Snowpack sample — Loveland Pass, Silver Plume, Colorado, USA (12/14/25, 10:50 AM MST)
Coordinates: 39.664, -105.882
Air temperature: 36 °F
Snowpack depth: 67 cm
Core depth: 20 cm
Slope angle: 6°, slope face: 326°
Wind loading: low
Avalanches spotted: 0
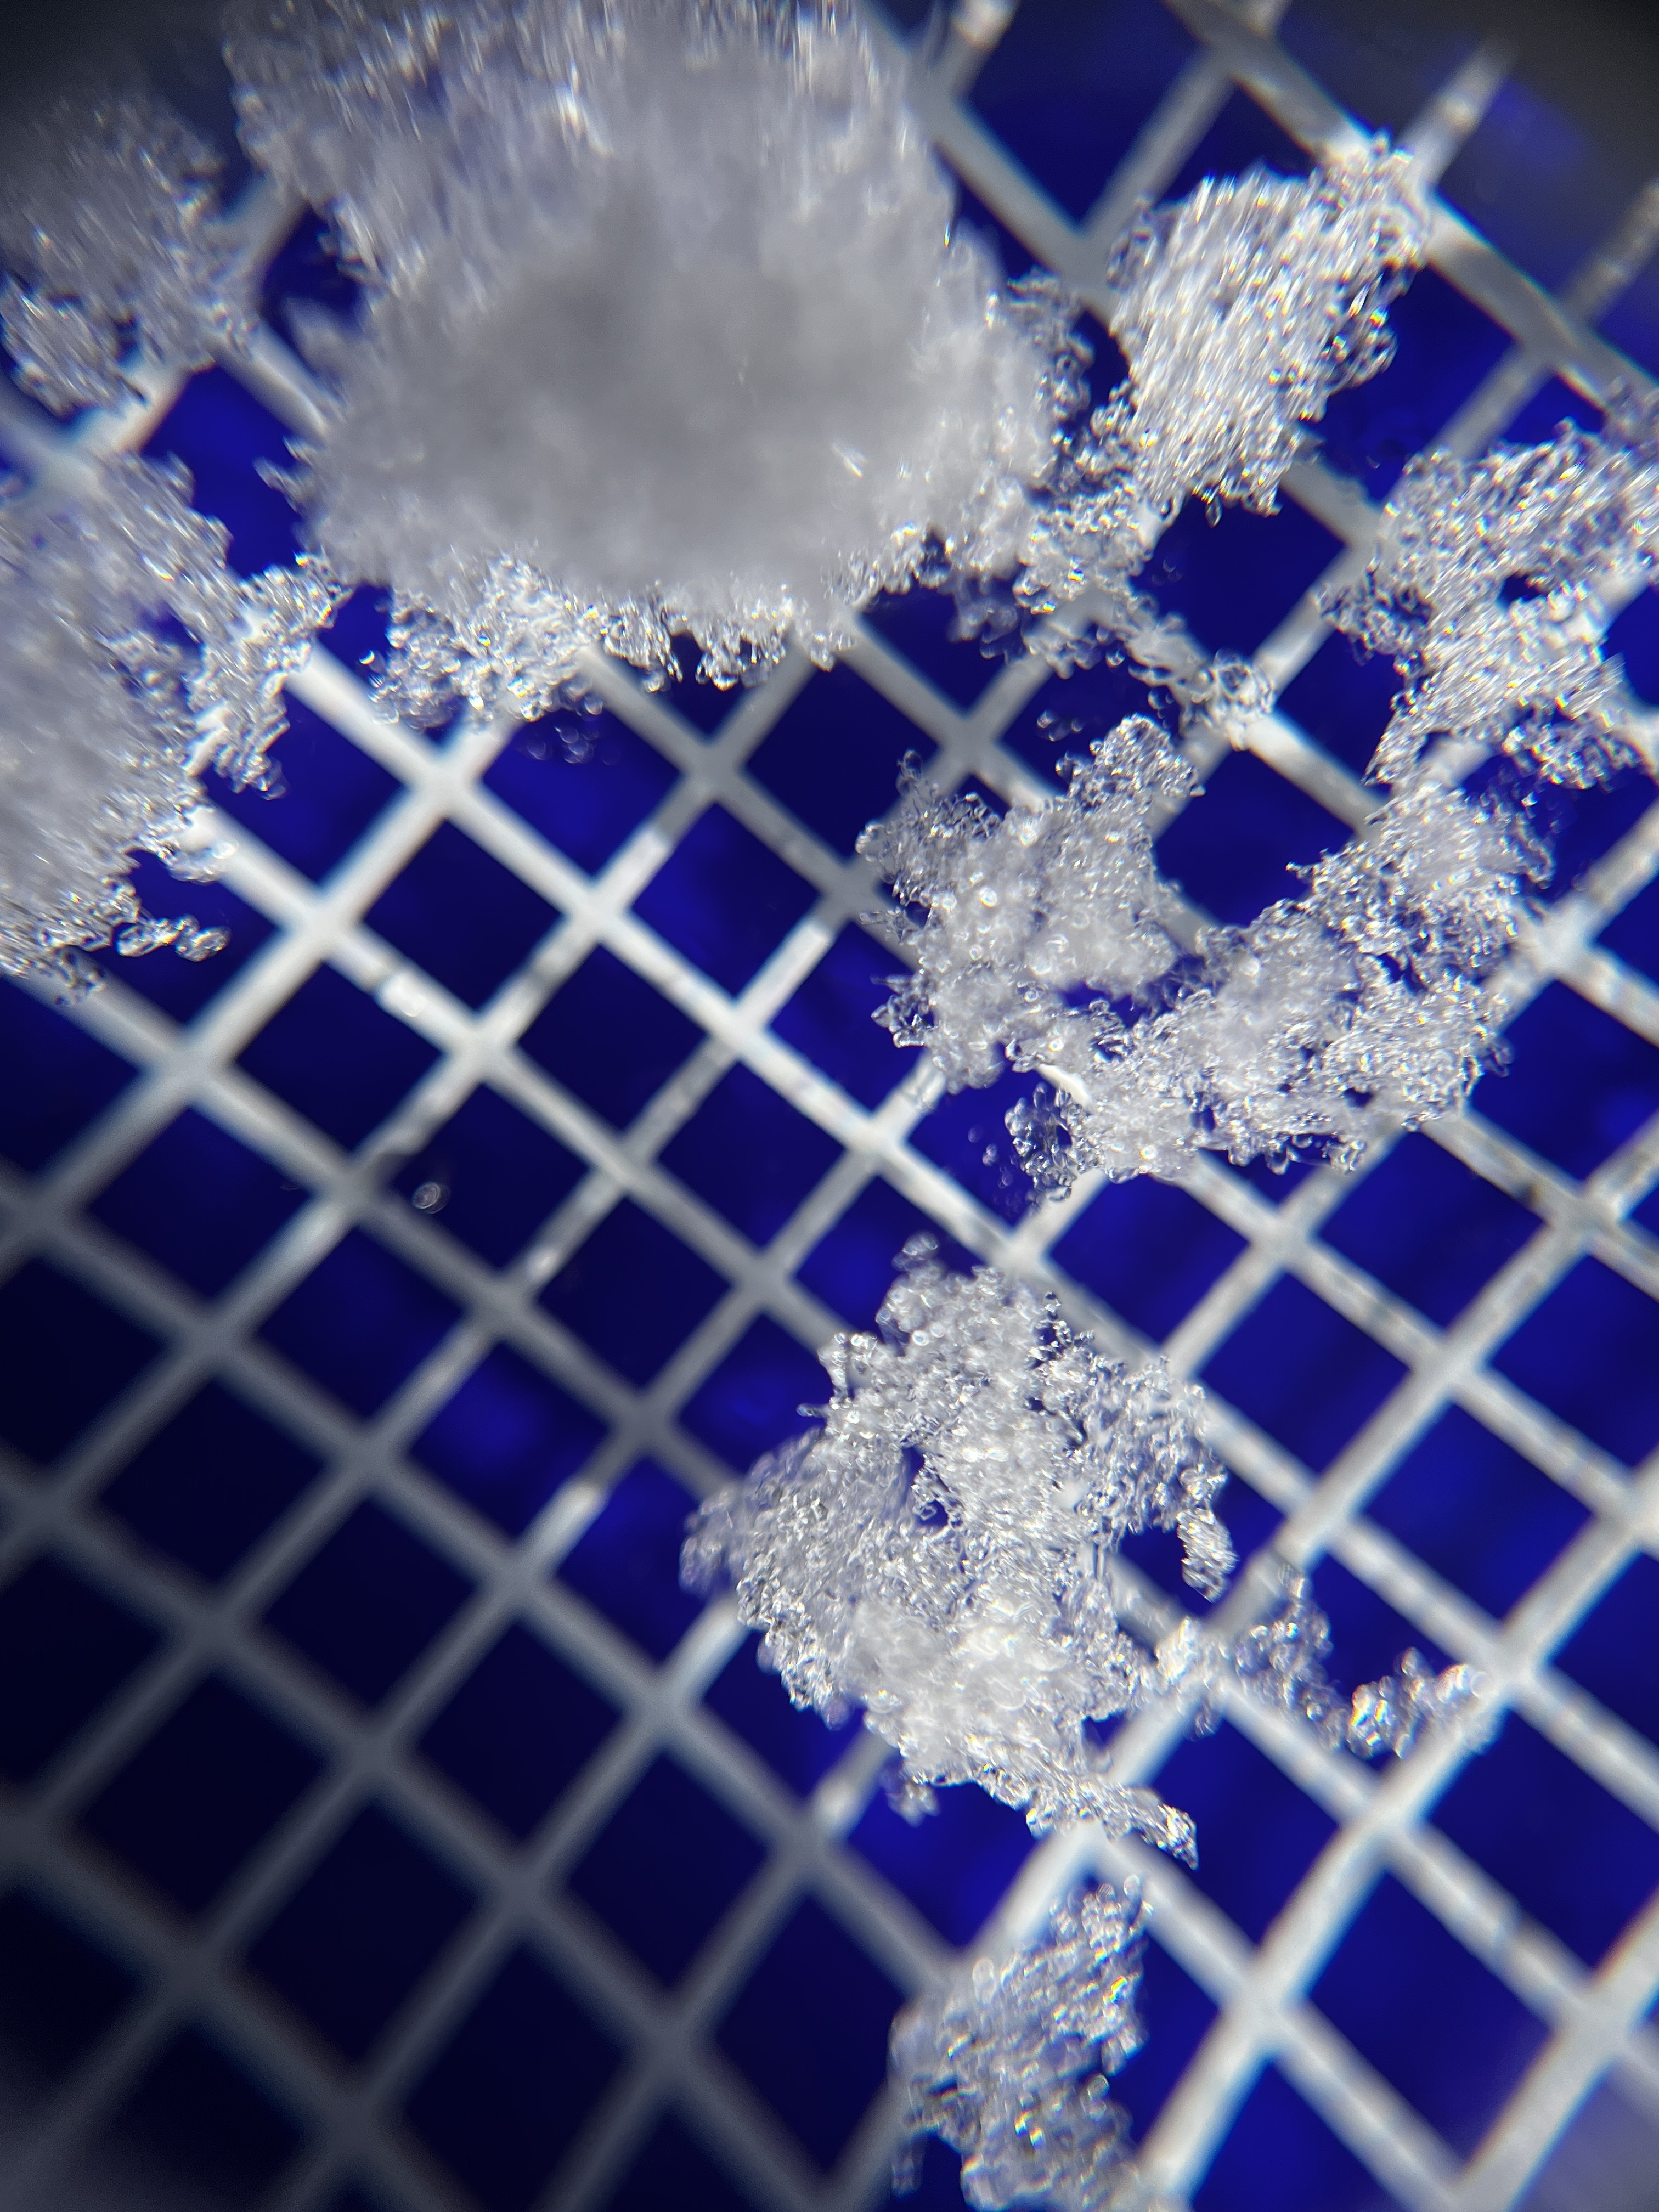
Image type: magnified_profile
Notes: No avalanches spotted, very late start to the season with minimal snowpack